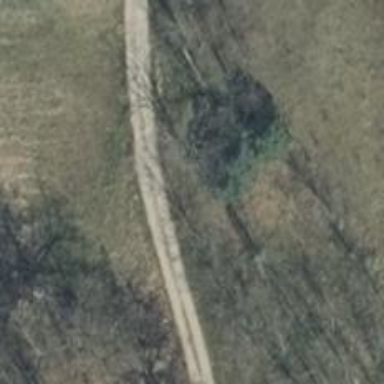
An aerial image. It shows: Dirt track road with grade3 tracktype.